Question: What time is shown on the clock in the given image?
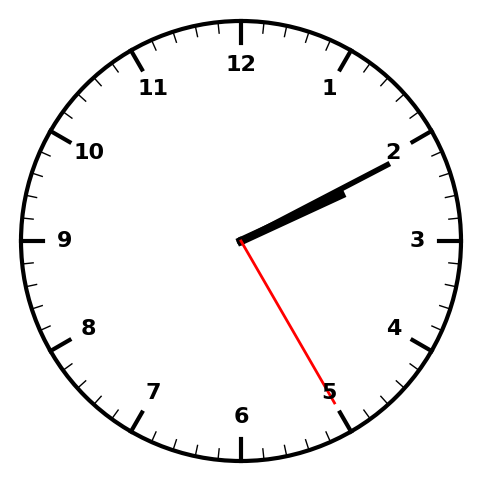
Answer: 02:10:25